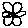
Label: flower